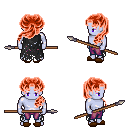
a pixel art fantasy rpg character, male body template, dark elf, purple skin, black tattered cape, magenta pants, red princess hairstyle, brown slippers, spear, four views (front, back, left, right), 2x2 character sprite sheet, small pixel art, hard edges, no anti-aliasing